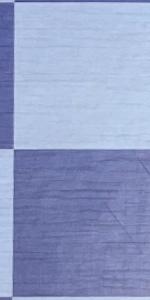
Label: Empty